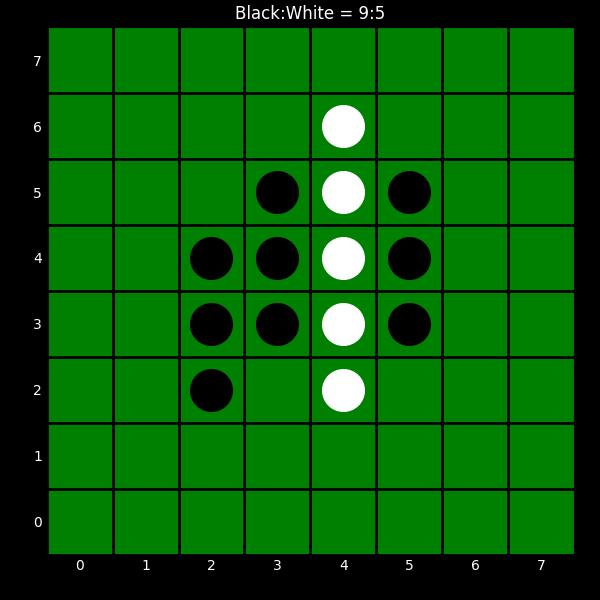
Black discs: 9
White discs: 5